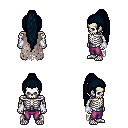
a pixel art fantasy rpg character, male body template, skeleton, gray tattered cape, magenta pants, raven extra-long topknot hairstyle, white cloth bracers, four views (front, back, left, right), 2x2 character sprite sheet, small pixel art, hard edges, no anti-aliasing